Fundus camera: zeiss
Shooting center: fovea
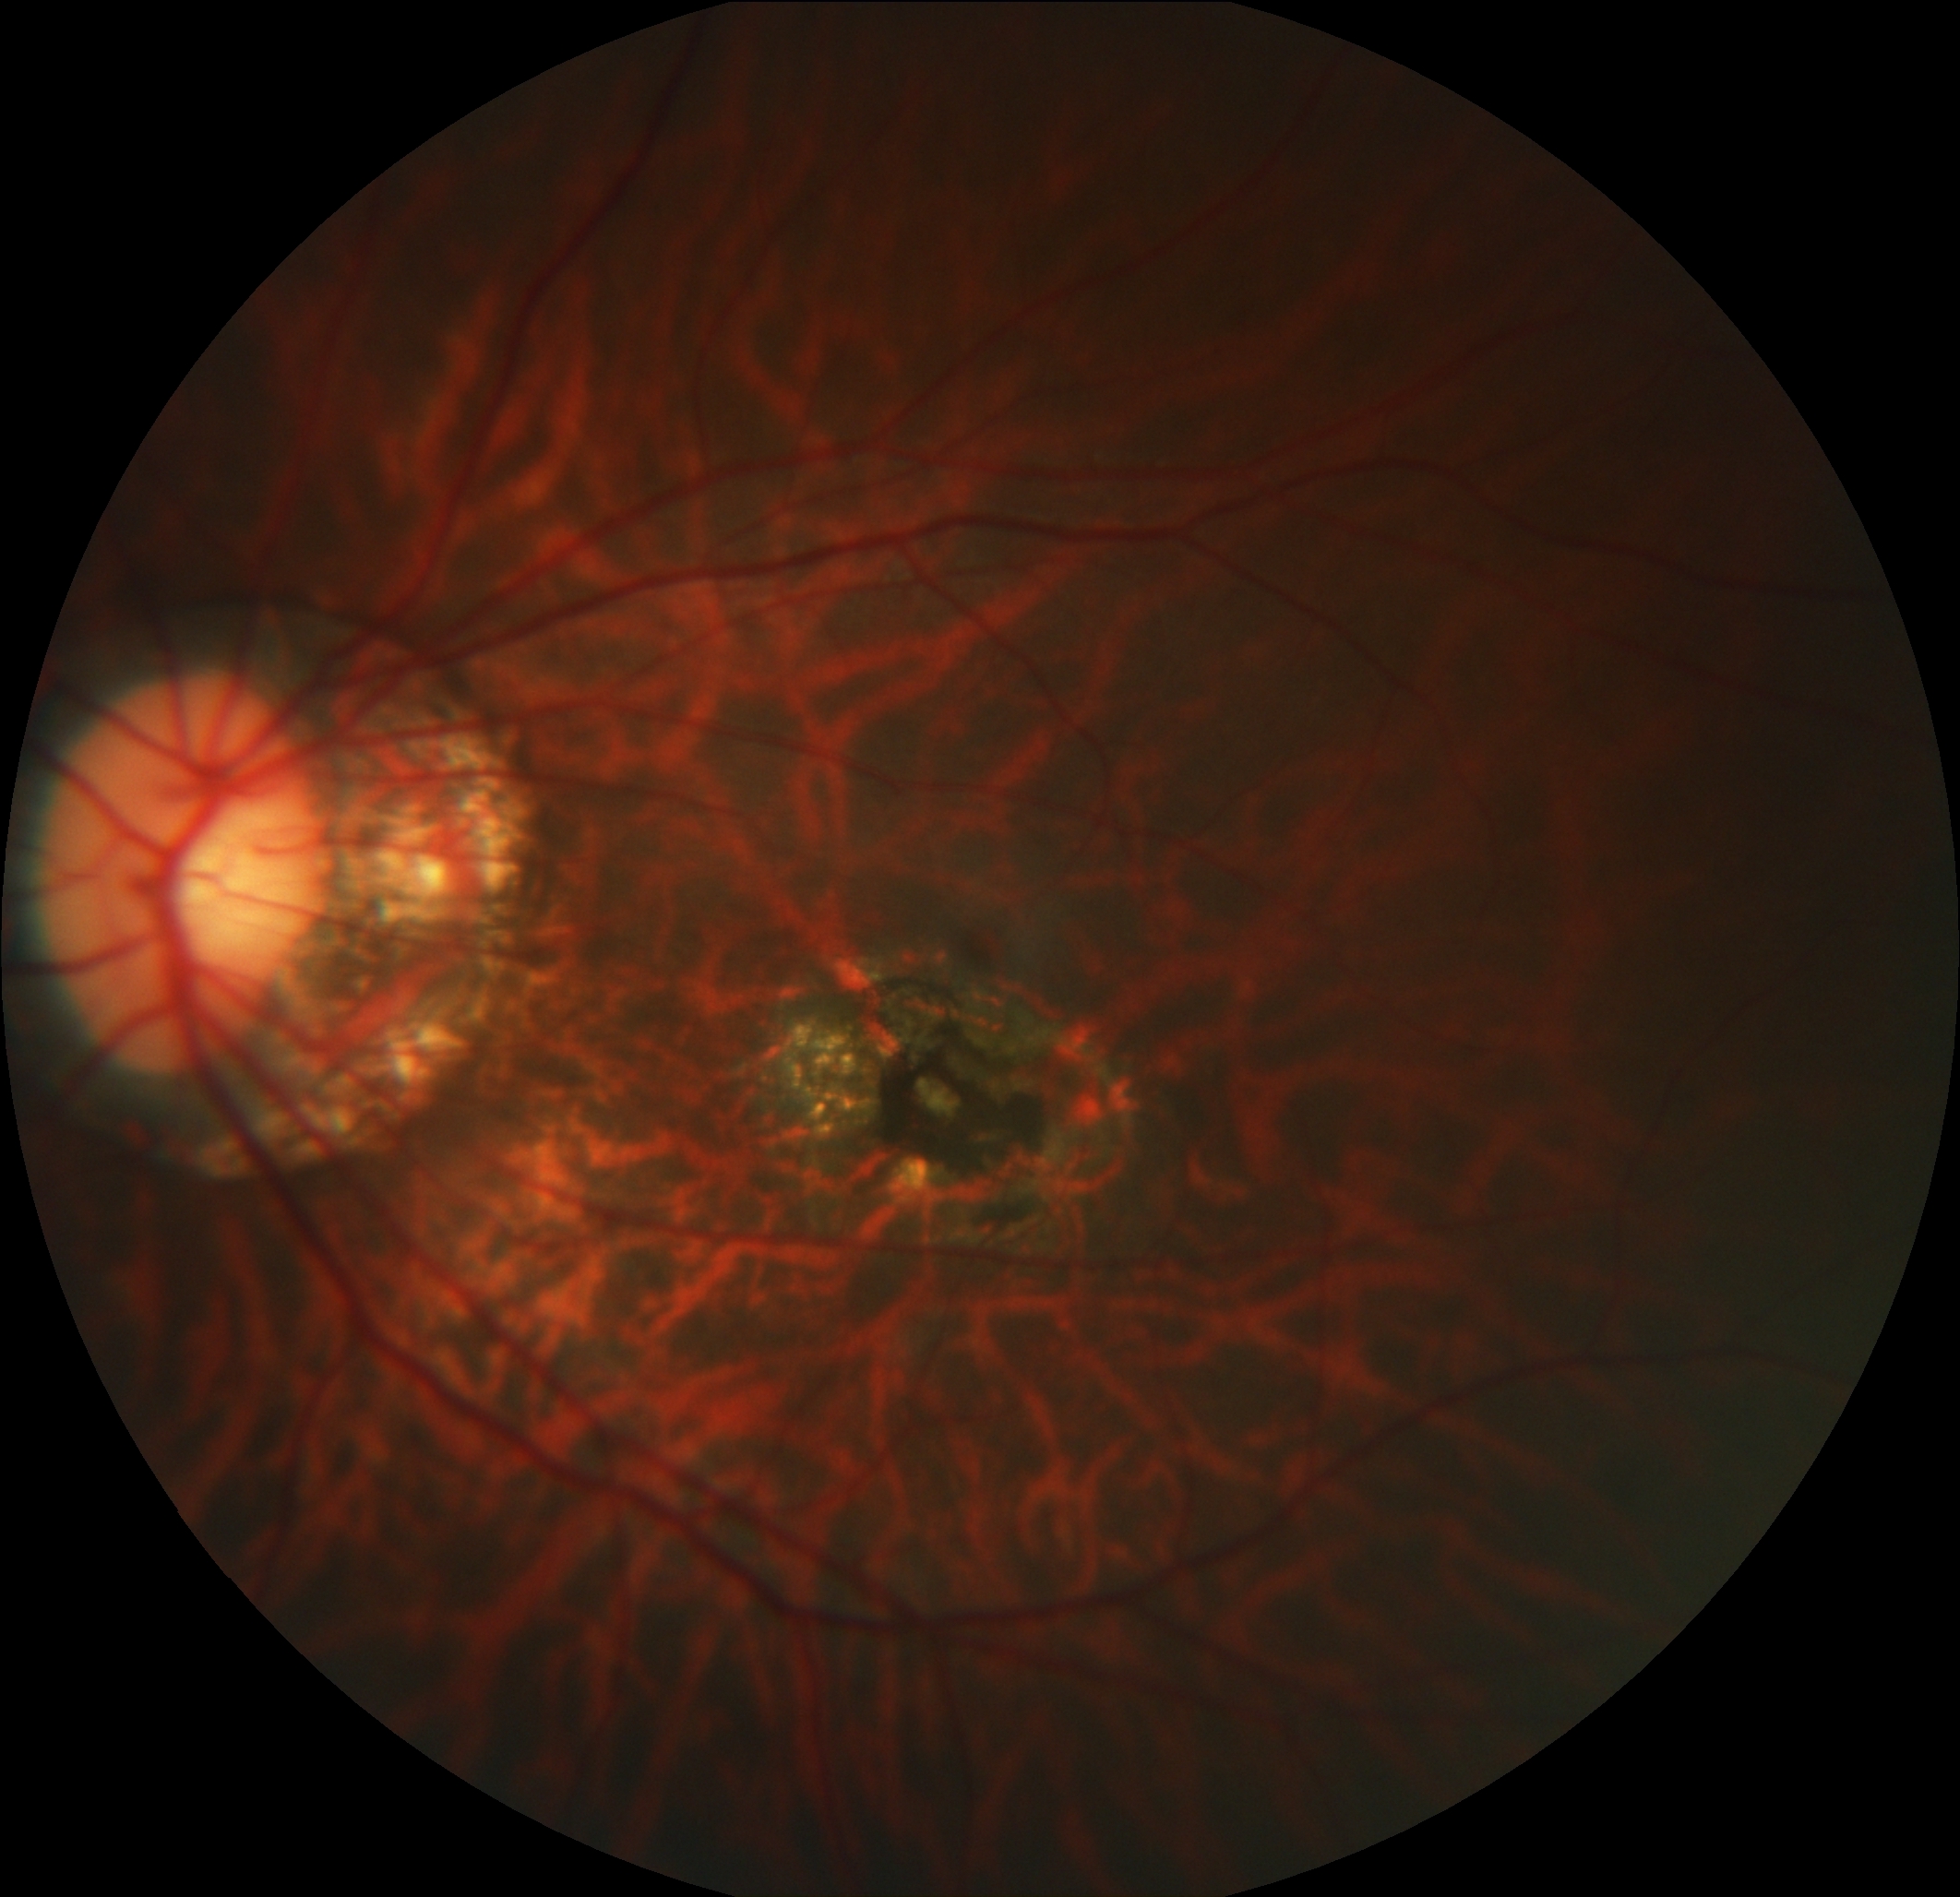
Pathologic myopia: yes
Patchy retinal atrophy: present
Retinal detachment: absent